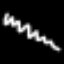
Label: squiggle